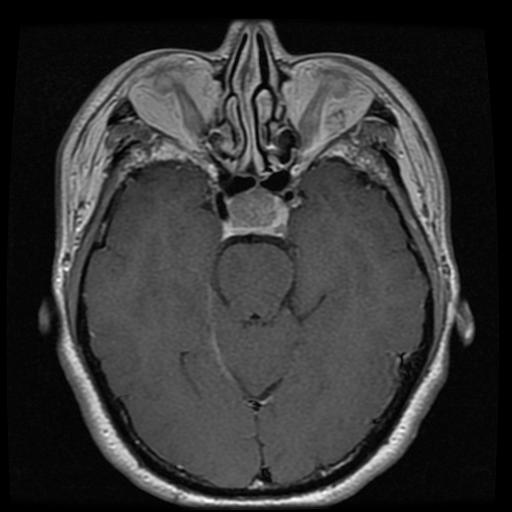
Label: pituitary